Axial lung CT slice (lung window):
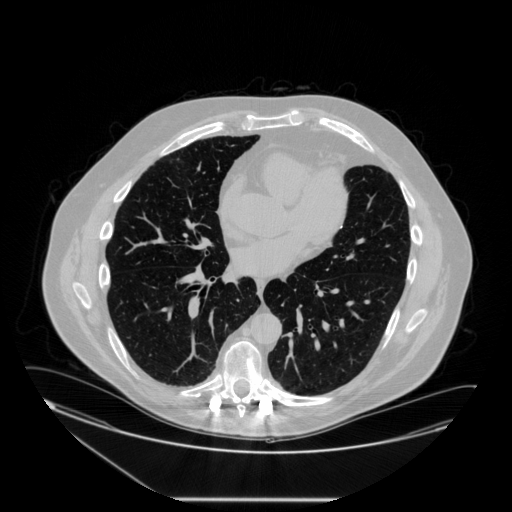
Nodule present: no